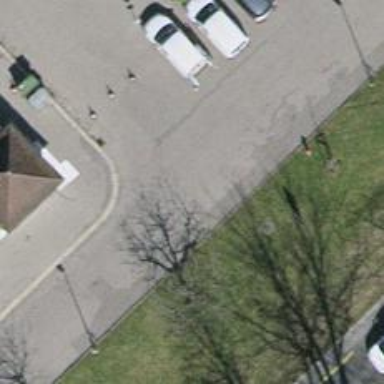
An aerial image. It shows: Pedestrian road.